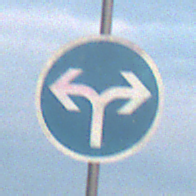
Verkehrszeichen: VorgeschriebeneFahrtrichtungRechtsOderLinks
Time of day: SunriseSunset
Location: Outdoor (Nature)
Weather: PartlyCloudy
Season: NotSpecified
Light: Natural